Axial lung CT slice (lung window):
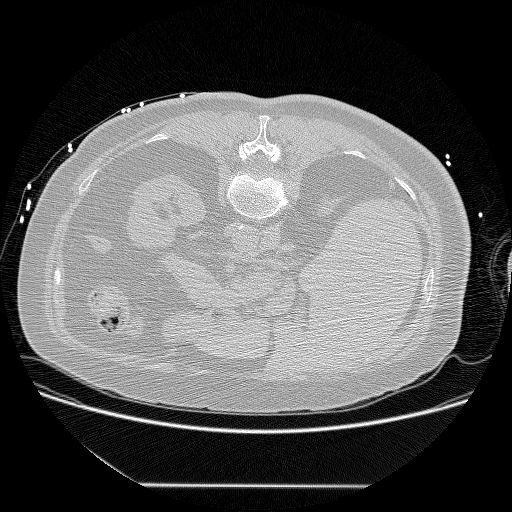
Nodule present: no